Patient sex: M
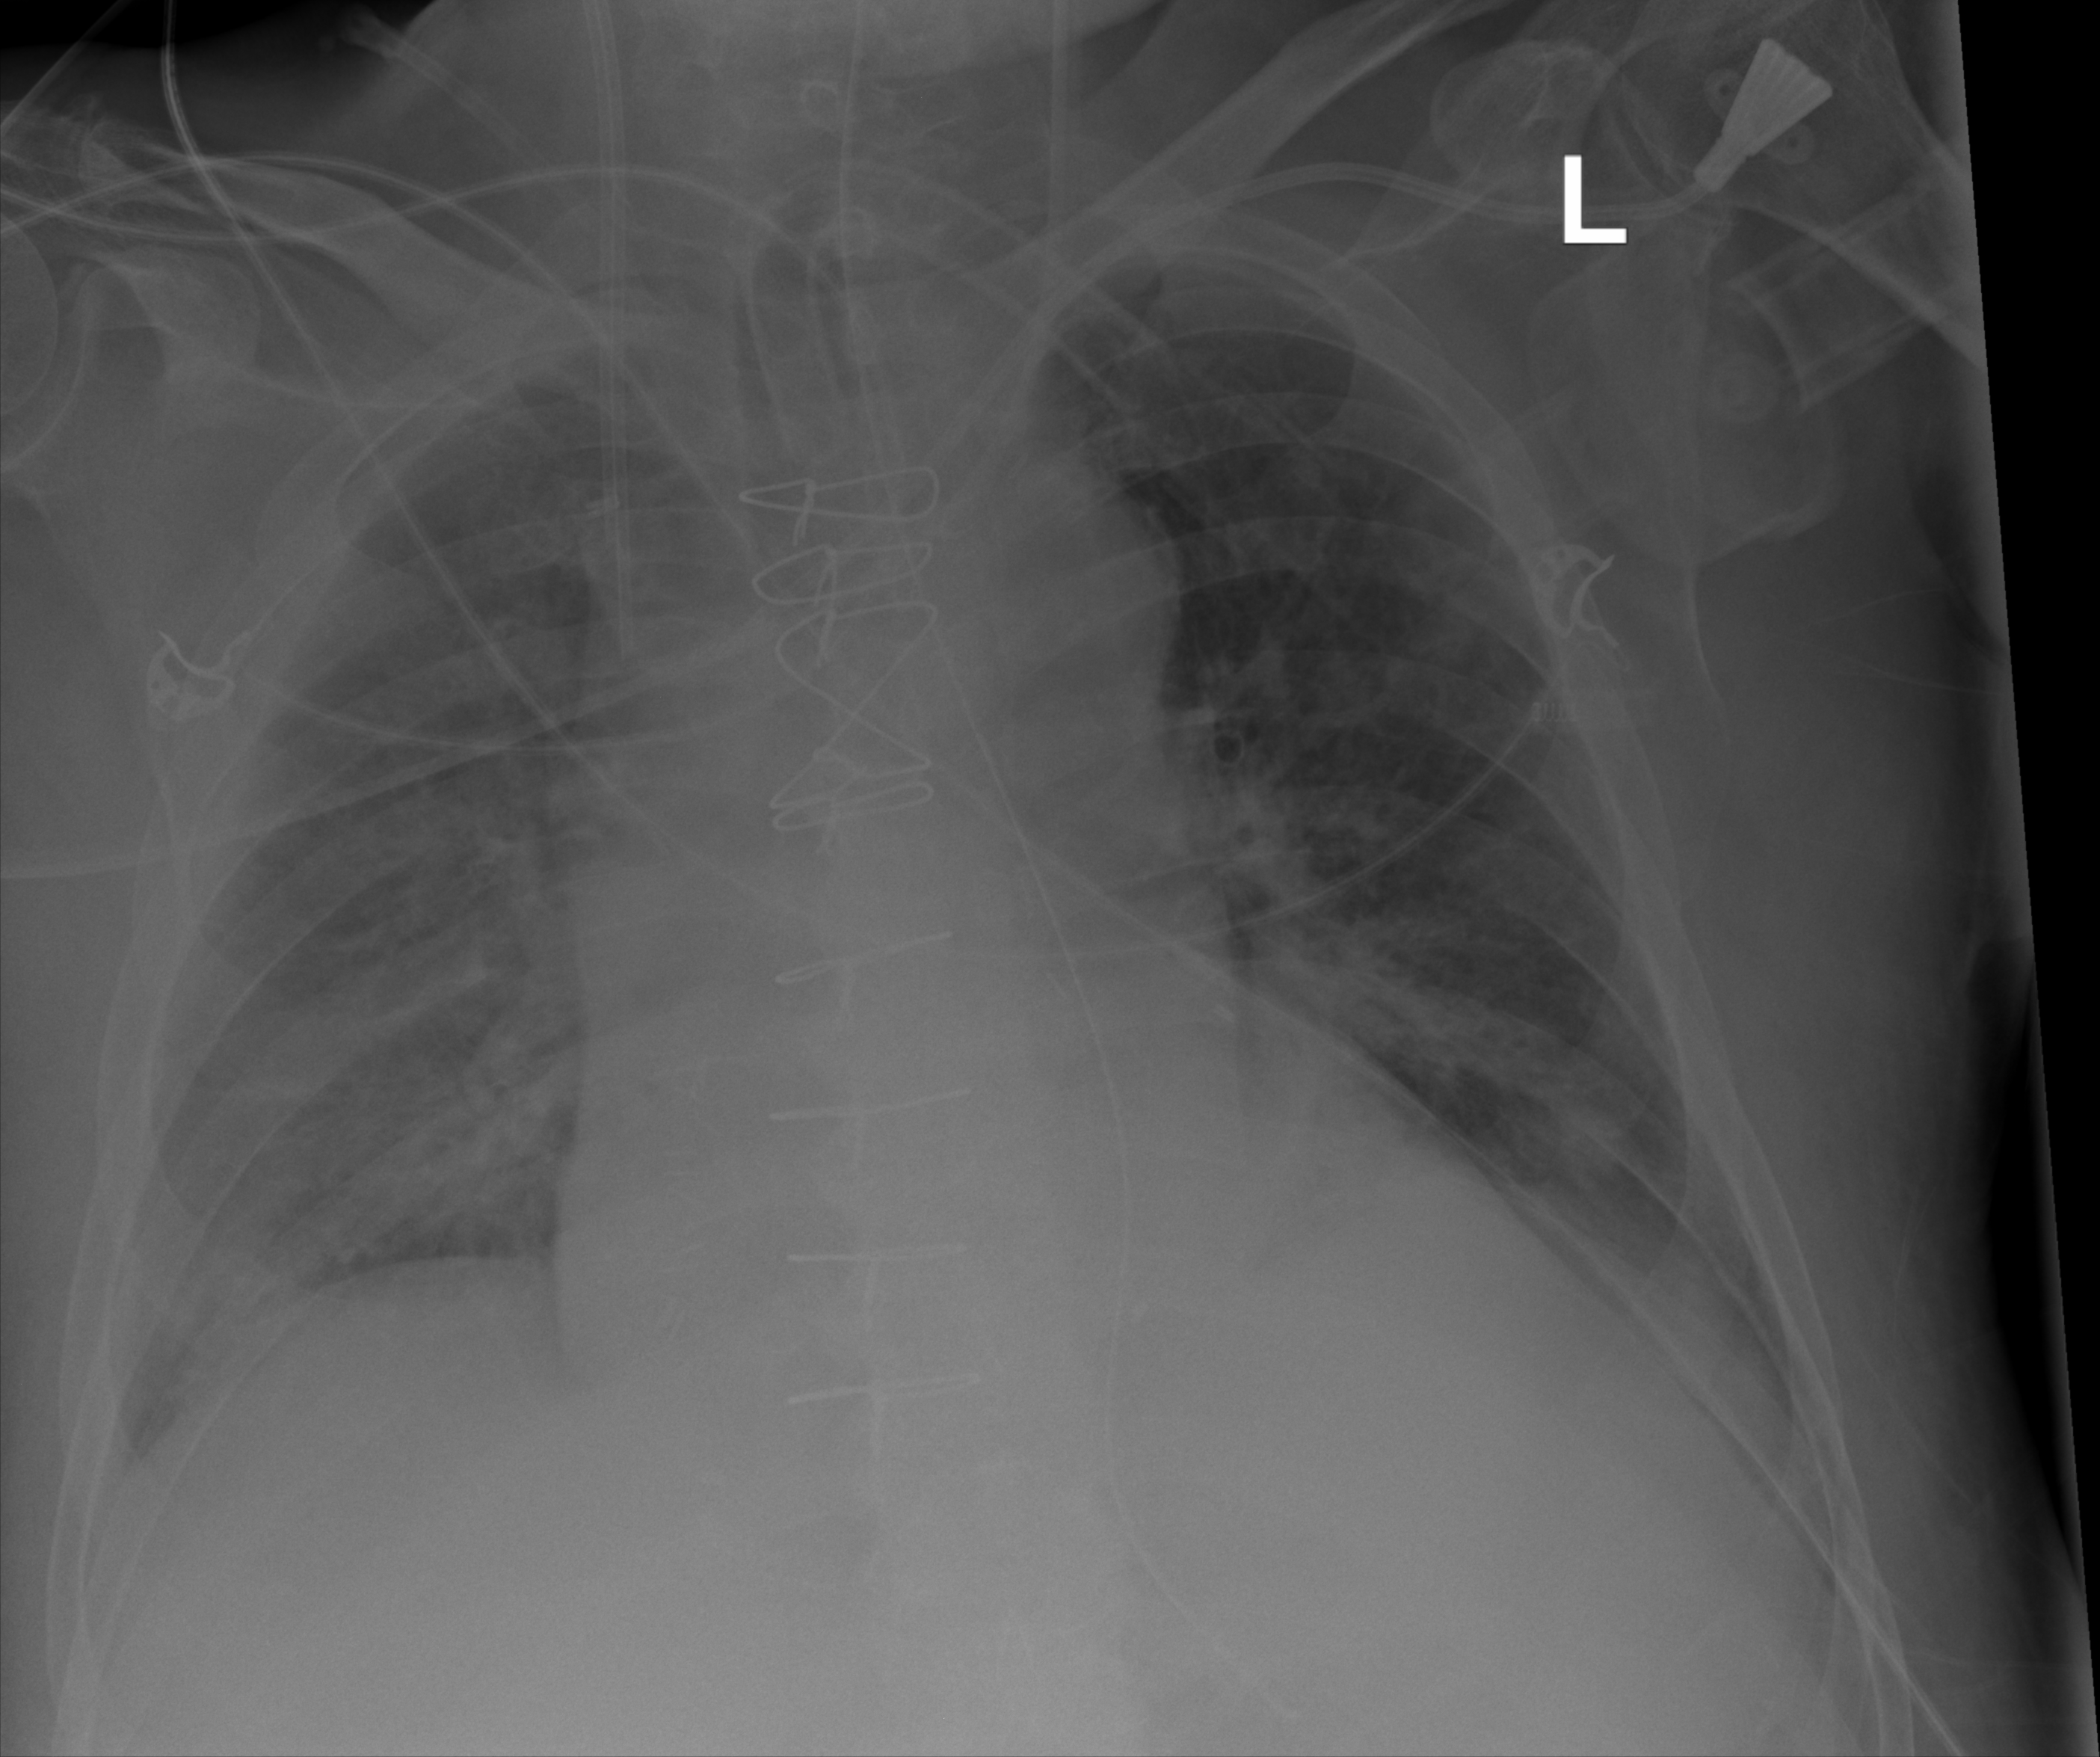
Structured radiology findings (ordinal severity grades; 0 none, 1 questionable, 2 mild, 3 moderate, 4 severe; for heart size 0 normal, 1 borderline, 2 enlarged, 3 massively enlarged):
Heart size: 2
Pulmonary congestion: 2
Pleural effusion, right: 2
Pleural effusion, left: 0
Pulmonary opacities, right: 2
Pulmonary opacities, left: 2
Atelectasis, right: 2
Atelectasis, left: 2